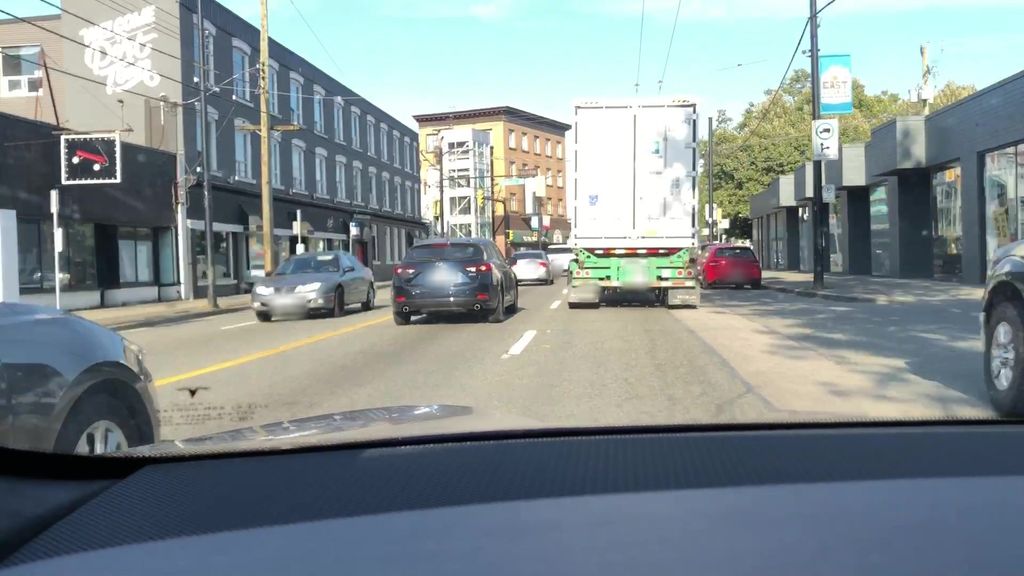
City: vancouver